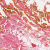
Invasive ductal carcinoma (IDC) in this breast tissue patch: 0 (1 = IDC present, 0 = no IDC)